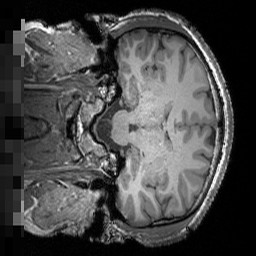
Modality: T1w
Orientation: coronal
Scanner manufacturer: siemens
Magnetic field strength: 3 T
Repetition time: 1.5 s
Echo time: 0.00291 s